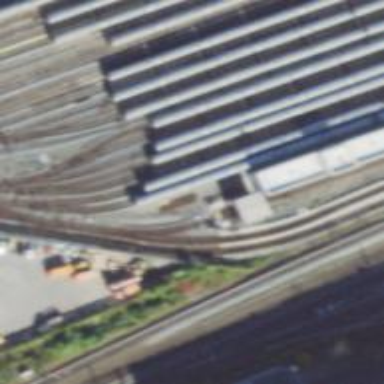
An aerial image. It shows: Building passage tunnel electrified for rail service in yard.